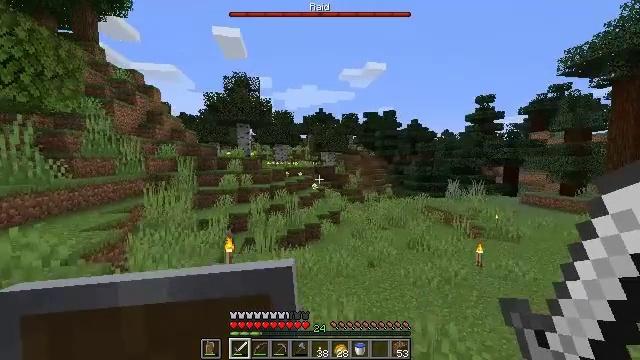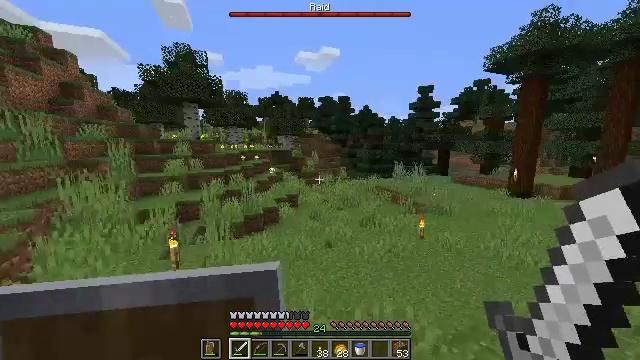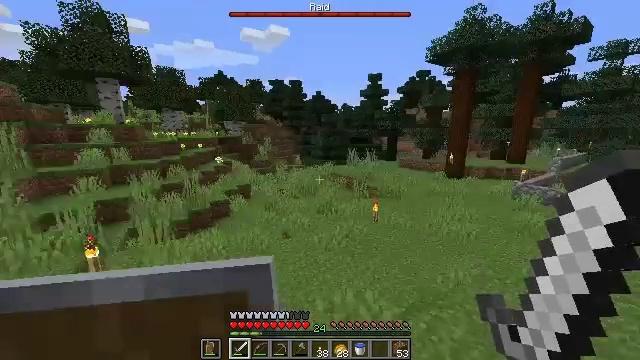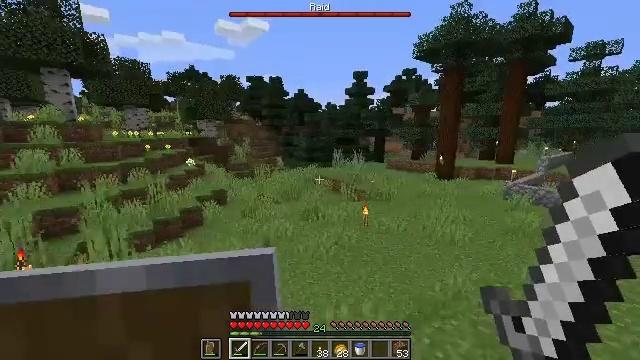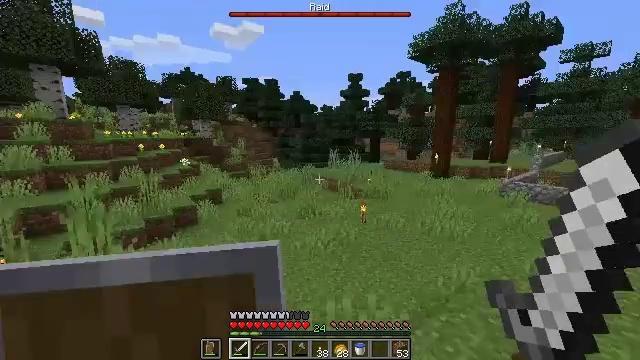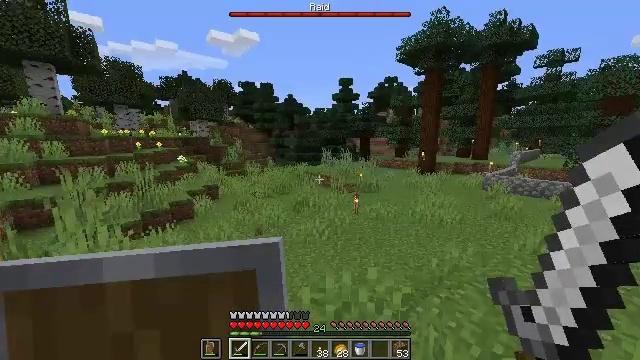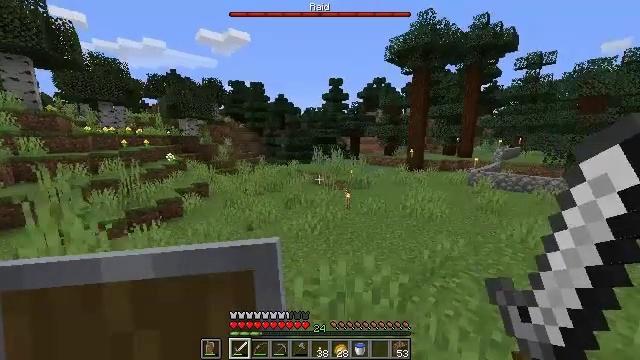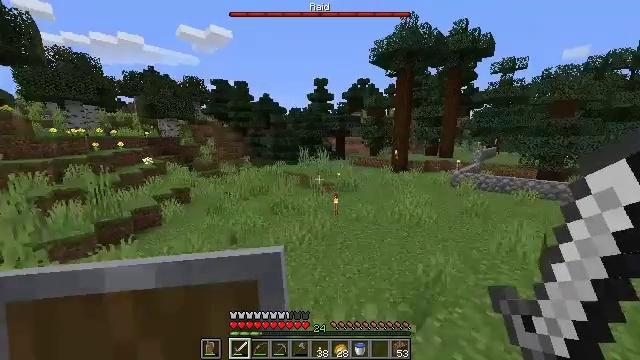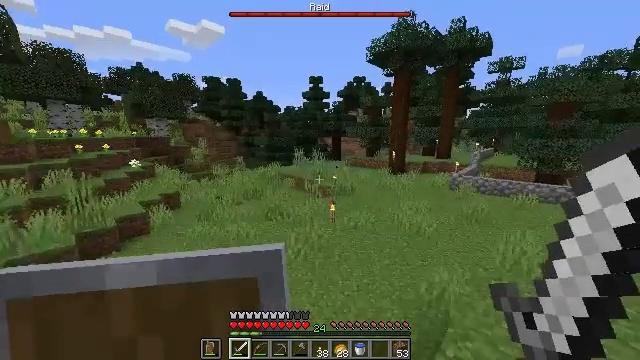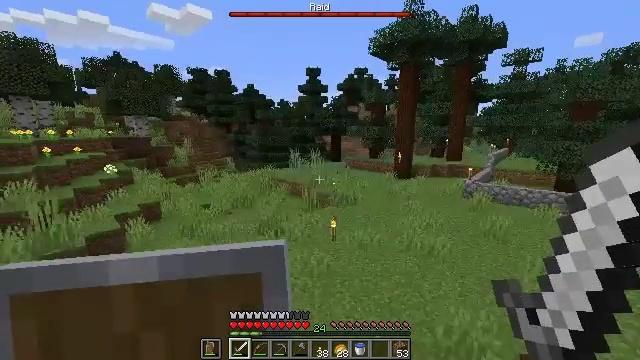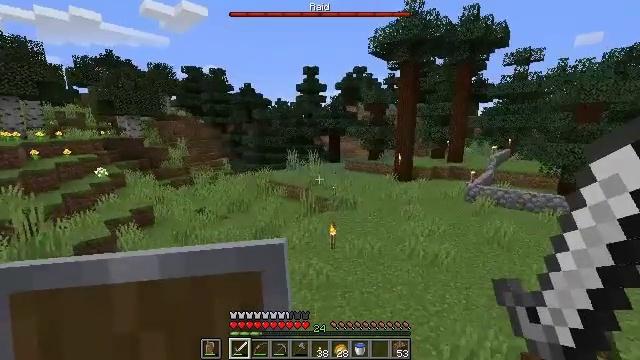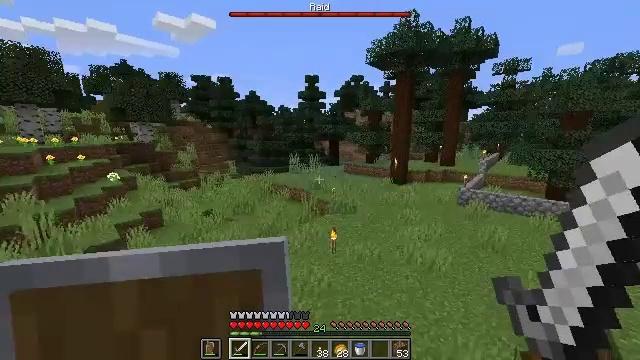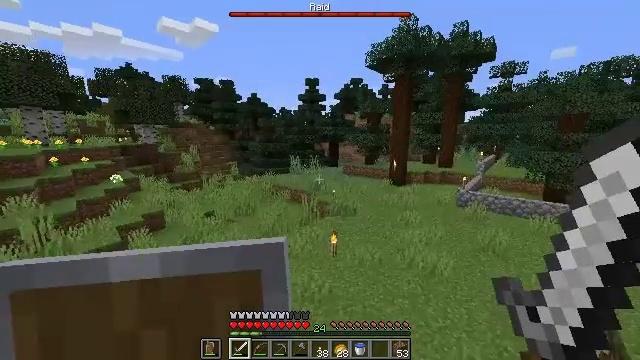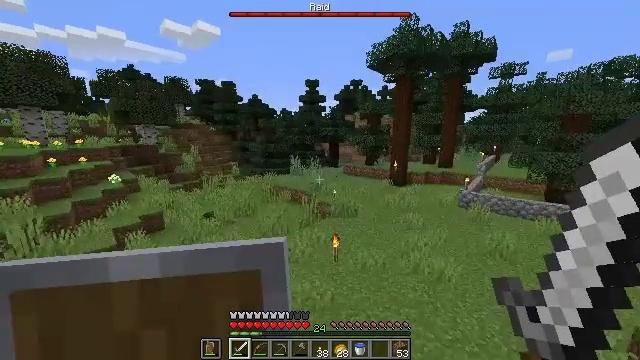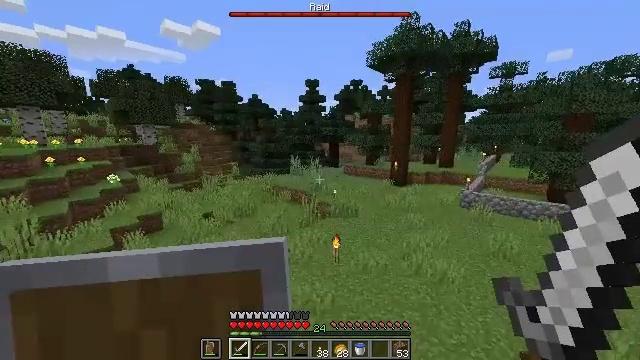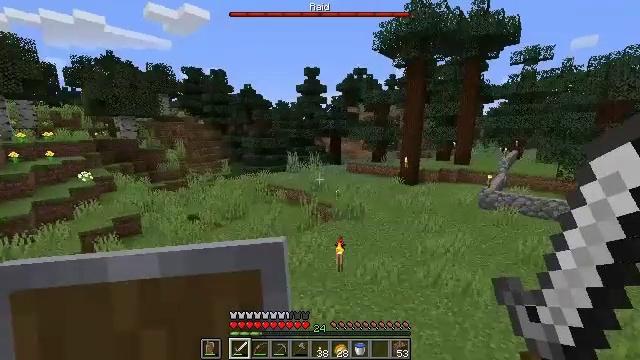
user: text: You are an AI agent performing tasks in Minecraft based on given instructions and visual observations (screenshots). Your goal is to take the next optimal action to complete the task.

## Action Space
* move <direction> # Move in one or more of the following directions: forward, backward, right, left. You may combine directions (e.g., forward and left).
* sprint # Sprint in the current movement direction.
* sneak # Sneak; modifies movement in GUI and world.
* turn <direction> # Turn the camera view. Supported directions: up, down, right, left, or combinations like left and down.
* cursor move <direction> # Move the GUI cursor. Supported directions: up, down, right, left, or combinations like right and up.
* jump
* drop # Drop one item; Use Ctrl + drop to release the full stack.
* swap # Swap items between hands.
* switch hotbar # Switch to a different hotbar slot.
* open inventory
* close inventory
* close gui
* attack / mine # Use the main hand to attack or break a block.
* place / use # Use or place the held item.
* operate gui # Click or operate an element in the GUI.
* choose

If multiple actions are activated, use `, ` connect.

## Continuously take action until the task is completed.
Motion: motion action
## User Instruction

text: Gather grass block for landscaping.
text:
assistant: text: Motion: move forward, turn right and down
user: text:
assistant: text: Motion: move forward, turn right and down
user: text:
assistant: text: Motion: move forward, turn right
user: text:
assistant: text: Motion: move forward, turn right
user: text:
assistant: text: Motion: move forward, turn right, jump
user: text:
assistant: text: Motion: move forward, turn right, jump
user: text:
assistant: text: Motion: move forward, turn right, jump
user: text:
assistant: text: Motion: move forward, turn right, jump
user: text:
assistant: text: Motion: move forward
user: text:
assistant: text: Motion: move forward
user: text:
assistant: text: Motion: move forward
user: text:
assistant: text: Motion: move forward
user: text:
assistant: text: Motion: move forward
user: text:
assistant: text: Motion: move forward
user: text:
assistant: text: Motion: move forward
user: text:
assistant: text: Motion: move forward
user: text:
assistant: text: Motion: move forward, turn left and up
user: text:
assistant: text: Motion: move forward, sprint, turn left and up
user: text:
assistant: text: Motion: move forward, sprint, turn left
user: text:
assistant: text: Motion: move forward, sprint
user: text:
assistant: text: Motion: move forward
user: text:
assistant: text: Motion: move forward
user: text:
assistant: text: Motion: move forward and move right
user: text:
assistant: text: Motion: move forward and move right, turn left
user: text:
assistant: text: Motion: move forward and move right, turn left
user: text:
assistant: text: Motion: move forward and move right, turn left
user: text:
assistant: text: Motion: move forward and move right, turn left and up
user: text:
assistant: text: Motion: move forward and move right, turn left
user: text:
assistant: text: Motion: move forward and move right
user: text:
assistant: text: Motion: move forward and move right